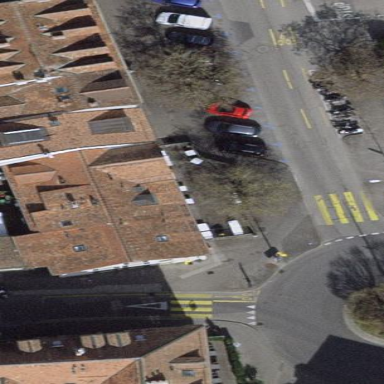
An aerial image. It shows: Terrace with outdoor seating in residential area.